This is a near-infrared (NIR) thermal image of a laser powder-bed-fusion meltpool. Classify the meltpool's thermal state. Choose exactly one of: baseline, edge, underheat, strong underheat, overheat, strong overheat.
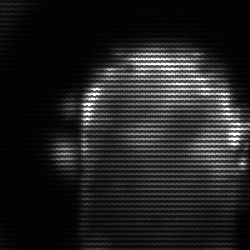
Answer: baseline